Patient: sex F, age 69
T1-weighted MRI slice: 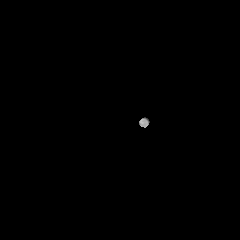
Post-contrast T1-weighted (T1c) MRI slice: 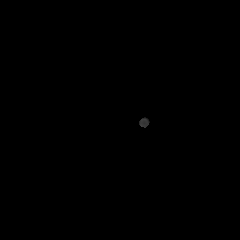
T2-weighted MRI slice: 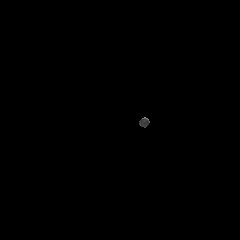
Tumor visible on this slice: no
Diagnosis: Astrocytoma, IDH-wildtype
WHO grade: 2